Question: I want to mux webcam capture with audio capture in an avi mux and write that file to disk.
This works in graphedit.
I try to recreate this in c# with directshowlib. This works so far but the only without the microphone capture. My . I tried this on two different laptops. My code for the microphone filter:
'''
Guid microphonFilter = new Guid("{E30629D2-27E5-11CE-875D-00608CB78066}");
IBaseFilter pMikrofonRealtekHighDefinitionAudio = (IBaseFilter)Activator.CreateInstance(Type.GetTypeFromCLSID(microphonFilter));
hr = pGraph.AddFilter(pMikrofonRealtekHighDefinitionAudio, "Mikrofon (Realtek High Definition Audio) ");
'''
I also tried:
'''
IBaseFilter microphonFilter = (IBaseFilter) new AudioRecord();
'''
My code for finding pins:
'''
static IPin GetPin(IBaseFilter filter, string pinname)
{
IEnumPins epins;
int hr = filter.EnumPins(out epins);
checkHR(hr, "Can't enumerate pins");
IntPtr fetched = Marshal.AllocCoTaskMem(4);
IPin[] pins = new IPin[1];
while (epins.Next(1, pins, fetched) == 0)
{
PinInfo pinfo;
pins[0].QueryPinInfo(out pinfo);
bool found = (pinfo.name == pinname);
DsUtils.FreePinInfo(pinfo);
if (found)
return pins[0];
}
checkHR(-1, "Pin not found");
return null;
}
'''
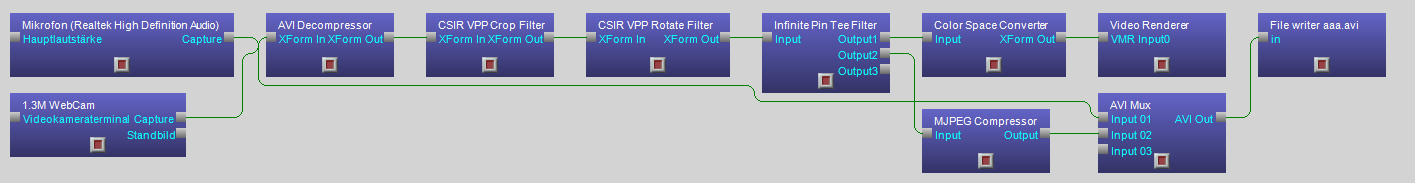
Answer: Audio (and video) capture devices like this cannot be instantiated using 'CoCreateInstance' (using 'CLSID' - 'Activator.CreateInstance' in C#). You have to create them using monikers, typically through enumeration, as described on MSDN (with source code snippet): <URL>.
Below is code snippet from DirectShow.NET samples for video capture, you need similar for audio device category.
'''
// This version of FindCaptureDevice is provide for education only.
// A second version using the DsDevice helper class is define later.
public IBaseFilter FindCaptureDevice()
{
// ...
// Create the system device enumerator
ICreateDevEnum devEnum = (ICreateDevEnum) new CreateDevEnum();
// Create an enumerator for the video capture devices
hr = devEnum.CreateClassEnumerator(FilterCategory.VideoInputDevice, out classEnum, 0);
DsError.ThrowExceptionForHR(hr);
// The device enumerator is no more needed
Marshal.ReleaseComObject(devEnum);
// If there are no enumerators for the requested type, then
// CreateClassEnumerator will succeed, but classEnum will be NULL.
if (classEnum == null)
{
throw new ApplicationException("No video capture device was detected.
" +
"This sample requires a video capture device, such as a USB WebCam,
" +
"to be installed and working properly. The sample will now close.");
}
'''